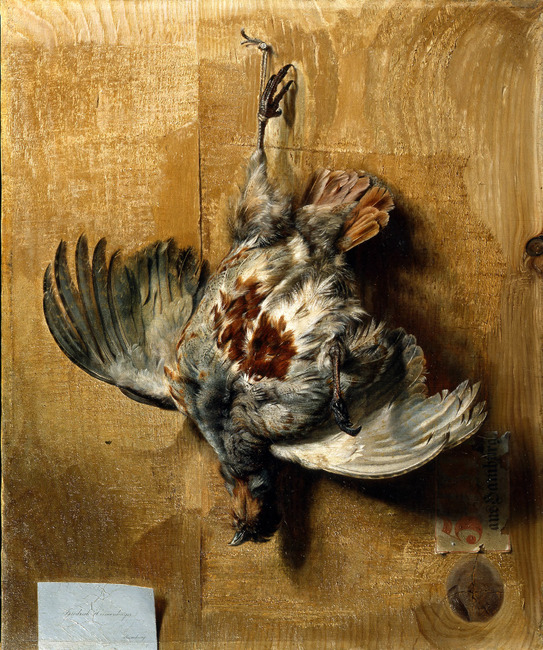
Title: Trompe-l'oeil van een dode patrijs aan een spijker tegen een houten wand
Artist: Friedrich Heimerdinger
Earliest date: 1875
Latest date: 1875
Genre: painting
Keywords: trompe-l'oeil (still life), hanging fowl (game), partridge, nail, wooden background, paper (sheet), hunting gear